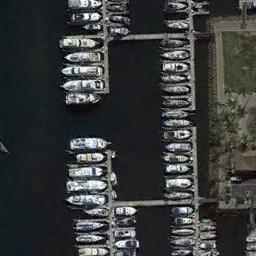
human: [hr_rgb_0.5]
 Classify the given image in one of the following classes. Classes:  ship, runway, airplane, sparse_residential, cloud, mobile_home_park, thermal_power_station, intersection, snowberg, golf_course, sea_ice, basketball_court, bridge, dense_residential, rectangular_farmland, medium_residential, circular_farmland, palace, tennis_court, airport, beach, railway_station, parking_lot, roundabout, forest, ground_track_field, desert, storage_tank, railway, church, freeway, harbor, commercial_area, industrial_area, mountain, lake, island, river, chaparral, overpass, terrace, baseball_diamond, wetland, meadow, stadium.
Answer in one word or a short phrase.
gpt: harbor